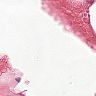
Metastatic tissue present: no